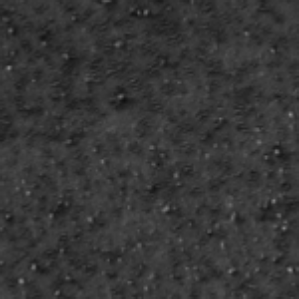
Label: frost